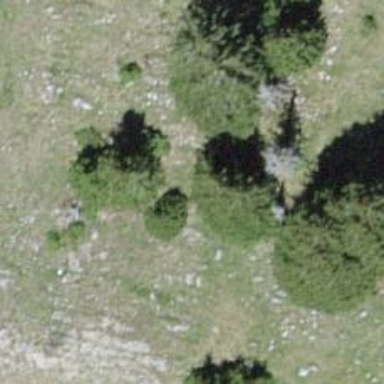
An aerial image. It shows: Needle-leaved tree in its natural environment.